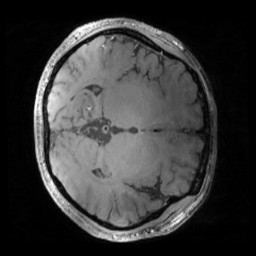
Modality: MP2RAGE
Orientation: axial